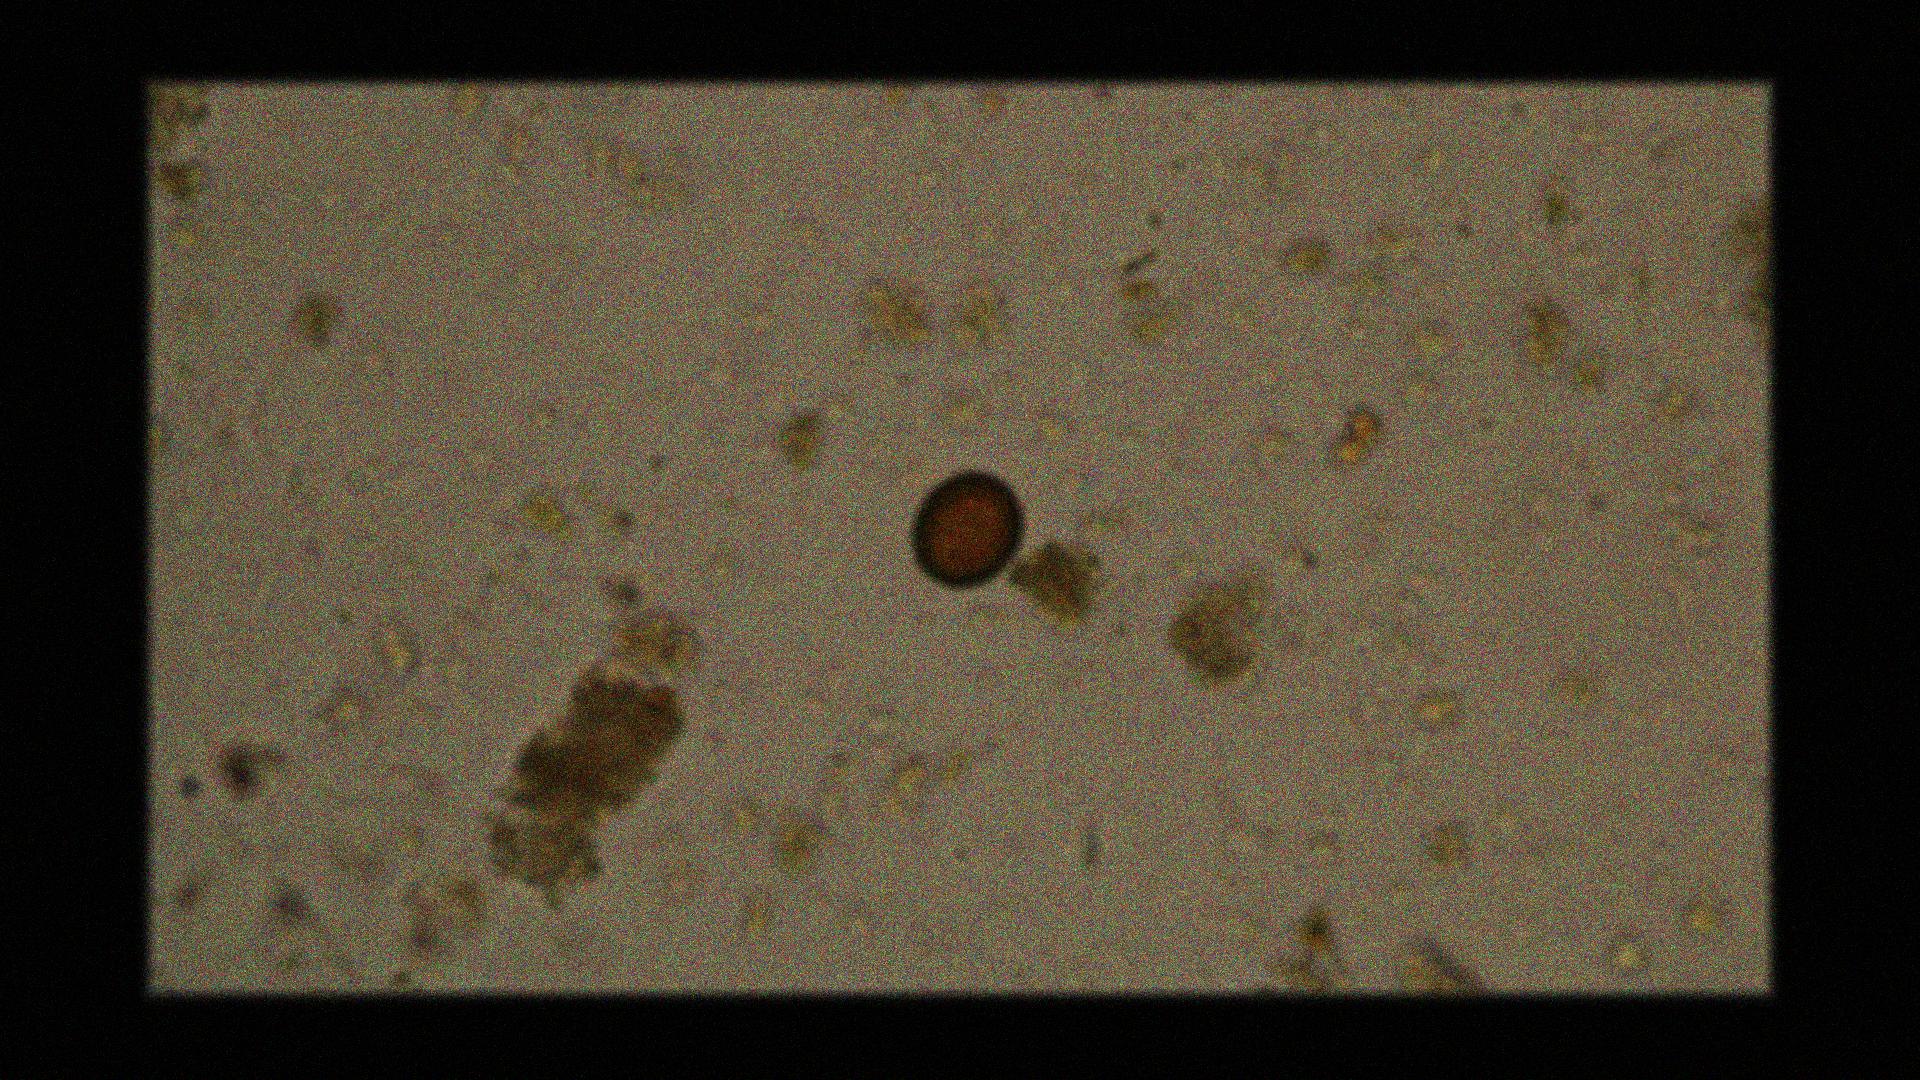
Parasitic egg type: Taenia spp. egg